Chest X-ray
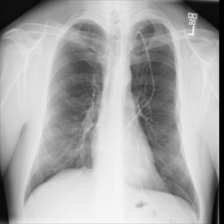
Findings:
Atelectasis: negative
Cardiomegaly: negative
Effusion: negative
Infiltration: negative
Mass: negative
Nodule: negative
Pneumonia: negative
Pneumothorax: negative
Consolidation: negative
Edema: negative
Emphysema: negative
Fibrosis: negative
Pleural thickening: negative
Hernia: negative